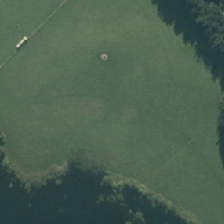
Land cover: shortrotation_cropland